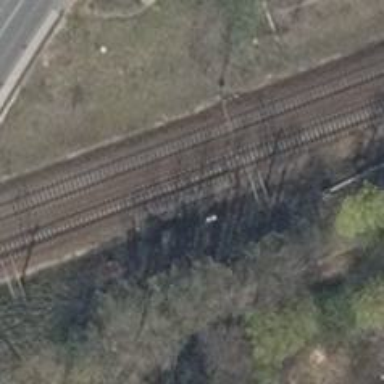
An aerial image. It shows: Railway track with contact lines for electrification.